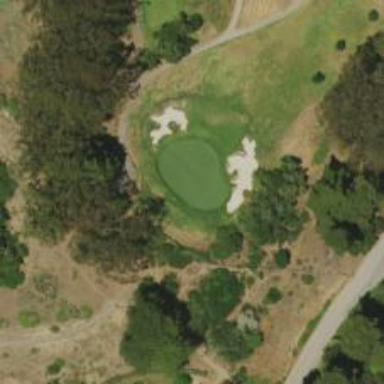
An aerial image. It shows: View of golf hole.